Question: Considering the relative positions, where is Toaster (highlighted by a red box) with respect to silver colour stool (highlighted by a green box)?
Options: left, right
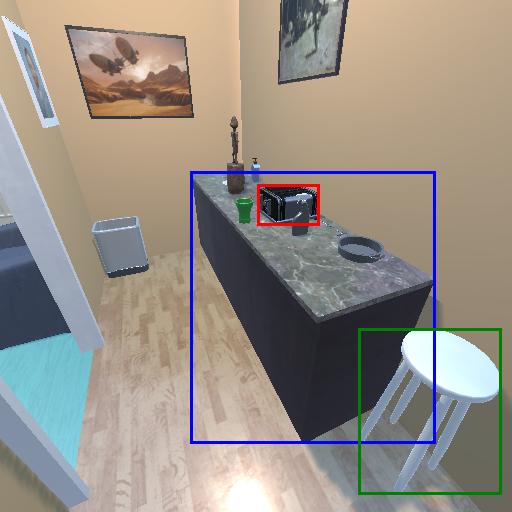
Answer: left